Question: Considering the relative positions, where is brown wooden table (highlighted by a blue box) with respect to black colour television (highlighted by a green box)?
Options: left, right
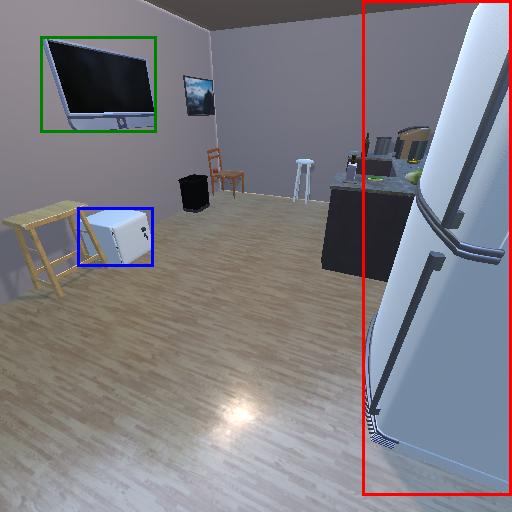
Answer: left